七年级 · 组合几何学
（2021$\cdot$四川八年级期末）如图, 在下列条件中，能判断 $\mathrm{AB} / / \mathrm{CD}$ 的是（）

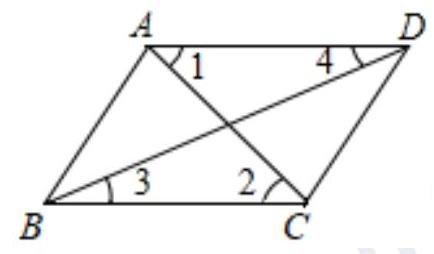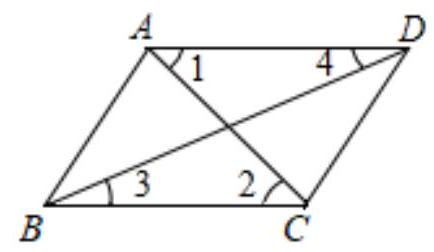
A. $\angle 1=\angle 2$
B. $\angle \mathrm{BAD}=\angle \mathrm{BCD}$
C. $\angle \mathrm{BAD}+\angle \mathrm{ADC}=180^{\circ}$
D. $\angle 3=\angle 4$
答案: C
解析:  $\mathrm{C}$

【分析】利用平行线的判定方法逐一判断即可.

【详解】解: A. 由 $\angle 1=\angle 2$ 可判断 $\mathrm{AD} / / \mathrm{BC}$, 不符合题意;

B. $\angle \mathrm{BAD}=\angle \mathrm{BCD}$ 不能判定图中直线平行, 不符合题意;

C. 由 $\angle \mathrm{BAD}+\angle \mathrm{ADC}=180^{\circ}$ 可判定 $\mathrm{AB} / / \mathrm{DC}$, 符合题意;

D. 由 $\angle 3=\angle 4$ 可判定 $\mathrm{AD} / / \mathrm{BC}$, 不符合题意; 故选: C.

【点睛】本题主要考查平行线的判定, 掌握平行线的判定方法是解题的关键.